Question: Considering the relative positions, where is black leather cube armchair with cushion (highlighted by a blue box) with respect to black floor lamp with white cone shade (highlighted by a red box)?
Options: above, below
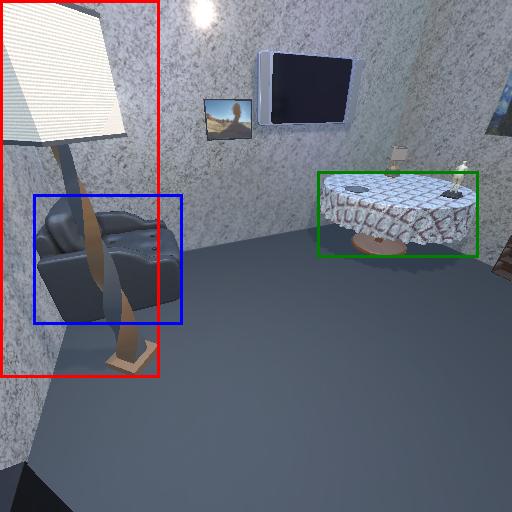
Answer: above